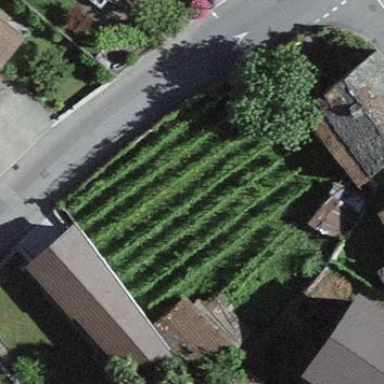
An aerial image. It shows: Beautiful vineyard in the countryside.